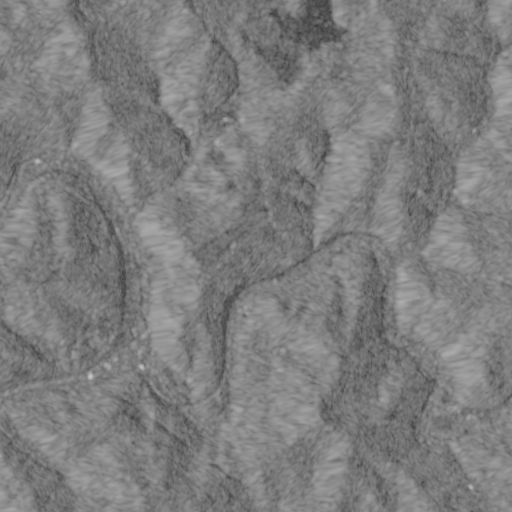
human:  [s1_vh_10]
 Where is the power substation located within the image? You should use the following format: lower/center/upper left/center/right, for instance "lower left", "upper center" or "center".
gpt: The power substation is located in the lower left of the image.
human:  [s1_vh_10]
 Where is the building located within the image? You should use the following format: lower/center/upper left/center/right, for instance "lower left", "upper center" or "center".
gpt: The building is located in the center left of the image.
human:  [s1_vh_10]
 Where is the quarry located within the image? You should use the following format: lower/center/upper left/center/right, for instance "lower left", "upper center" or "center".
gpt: There is no quarry in the image.

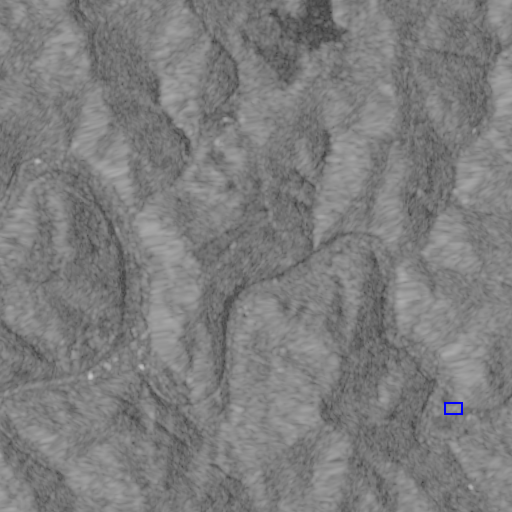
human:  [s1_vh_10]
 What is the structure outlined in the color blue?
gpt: The structure outlined in blue is a building.
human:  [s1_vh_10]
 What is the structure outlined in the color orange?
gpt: There is no orange outline.